Question: I have an AngularJS 'responseError' interceptor that broadcasts events for 401 and 403 HTTP status codes. But there is a bug in IE10 (<URL>, IE interprets this as a network error, so the 'responseError' interceptor is never fired, thus the user is never redirected to the login page.
Code:
'''
app.factory('authHttpInterceptor', ["$rootScope", "AUTH_EVENTS", "$q", function ($rootScope, AUTH_EVENTS, $q) {
return {
'request': function (config) {
return config;
},
'requestError': function (rejection) {
return $q.reject(rejection);
},
'response': function (response) {
return response;
},
'responseError': function (rejection) {
$rootScope.$broadcast({
401: AUTH_EVENTS.notAuthenticated,
403: AUTH_EVENTS.notAuthorized
}[rejection.status], rejection);
return $q.reject(rejection);
}
};
}]);
'''
Here's a screenshot:

Is there any solution to this?
'response' interceptor is fired and I was going to check there if the status was 401 or 403 and then broadcast it from there, but it's only fired if the response is a success (200 OK).
It turns out the 'responseError' interceptor gets called, but with status code '0'.
I'm solving this by adding '0: AUTH_EVENTS.notAuthenticated,' because if we receive HTTP status code 0, clearly something is wrong.
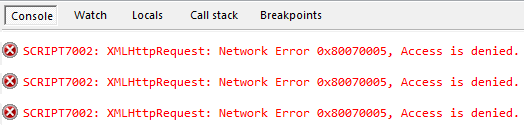
Answer: This is a <URL> and was closed by Microsoft as . The bug lets IE interpret 401 status codes from the server as a network error, so it's impossible to determine whether the user is unauthorized or simply lost internet connection.
I solved this by adding '0' as an error event, so when receiving status code '0' it broadcasts the 'notAuthenticated' event. According to <URL> there is no status code '0' so when receiving it, means something went wrong.
I changed the interceptor to the following:
'''
'responseError': function (rejection) {
$rootScope.$broadcast({
0: AUTH_EVENTS.notAuthenticated, // Edge case, if status code from server is 0, clearly something is wrong
401: AUTH_EVENTS.notAuthenticated,
403: AUTH_EVENTS.notAuthorized
}[rejection.status], rejection);
return $q.reject(rejection);
}
'''